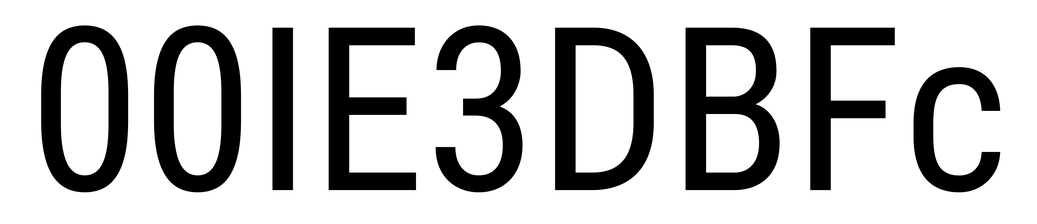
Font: Roboto_Condensed_Regular